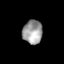
Tissue: skin
Cell type: Epithelial cells
Senescence score: 0.278
Nuclear area (px): 457
Mean DAPI intensity: 157.508